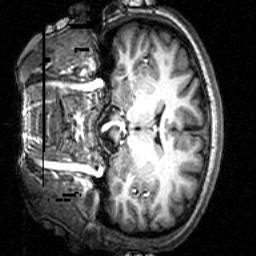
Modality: T1w
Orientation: coronal
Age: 19
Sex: female